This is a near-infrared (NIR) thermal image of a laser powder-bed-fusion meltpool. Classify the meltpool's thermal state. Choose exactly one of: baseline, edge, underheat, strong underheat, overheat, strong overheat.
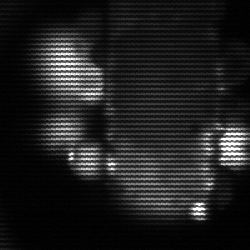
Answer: strong underheat